Question: So im currently working on a game with 'spriteKit' and 'gameplayKit'. I've created a custom 'GKComponent' class that I'm giving to certain 'SKSpriteNode' via the scene inspector in Xcode (image). Now, when I want to re-create random 'SKSpritenodes' with the same 'GKComponent', it doesn't seems to work because the overridden update method of my custom 'GKComponent' is not working. Any clues?

I've tried to give the node a new entity object (since it was returning nil) and I gave that entity my custom 'GKComponent' but nothing is working
'''
// In scene
let node = SKSpriteNode(texture: "coin", color: UIColor.clear, size: CGSize(width: 60, height: 60))
let entities: GKEntity! = GKEntity()
let component: CollectableComponent = CollectableComponent()
component.itemType = 1
node.anchorPoint = CGPoint(x: 0.5, y: 0.5)
node.zPosition = 6
node.setScale(0.5)
node.size = CGSize(width: 60, height: 60)
node.position = CGPoint(x: 90, y: 90)
entities.addComponent(component)
node.entity = entities
self.scene?.addChild(node)
// GKComponent
class CustomComponent: GKComponent {
var node: SKSpriteNode?
@GKInspectable var itemType: Int = 0
@GKInspectable var isStatic: Bool = false
override init() {
super.init()
}
required init?(coder aDecoder: NSCoder) {
super.init(coder: aDecoder)
}
override func update(deltaTime seconds: TimeInterval) {
if node == nil {
if let nodeComponent = self.entity?.component(ofType: GKSKNodeComponent.self){
node = nodeComponent.node as? SKSpriteNode
}
}
}
}
'''
Desired behaviour: if the 'nodeComponent' variable in 'CustomComponent' is not nil, I would like to make it run an animation like this:
'node = nodeComponent.node as? SKSpriteNode; node.run(SKAction.moveBy(x: 0, y: 15, duration: 0.3));'
but with the code, the action would not be running
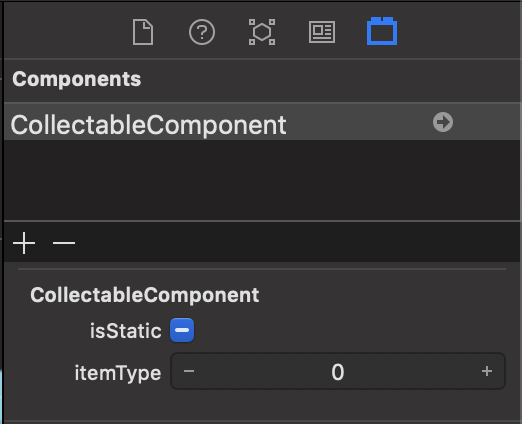
Answer: This is the way you want to be doing this.
Take note that you need to retain your entities, so a global variable is needed.
Also, when you add a node to 'GKSKNodeComponent', the 'node.entity' variable is set automatically.
'''
class GameScene : SKScene{
var entities: [GKEntity] = [GKEntity]()
func doSomething(){
let node = SKSpriteNode(texture: "coin", color: UIColor.clear, size: CGSize(width: 60, height: 60))
node.anchorPoint = CGPoint(x: 0.5, y: 0.5)
node.zPosition = 6
node.setScale(0.5) //<--- YUCK!!!!!
node.size = CGSize(width: 60, height: 60)
node.position = CGPoint(x: 90, y: 90)
self.scene?.addChild(node)
let entity = GKEntity()
let nodeComponent : GKSKNodeComponent = GKSKNodeComponent(node:node)
let component: CollectableComponent = CollectableComponent()
component.itemType = 1
entity.addComponent(nodeComponent)
entity.addComponent(component)
entities.append(entity)
}
}
// GKComponent
class CustomComponent: GKComponent {
//We want this line to crash if node is empty, so do not use ?
lazy var node: SKSpriteNode! = {return self.entity!.component(ofType: GKSKNodeComponent.self).node as? SKSpriteNode! }
@GKInspectable var itemType: Int = 0
@GKInspectable var isStatic: Bool = false
override init() {
super.init()
}
required init?(coder aDecoder: NSCoder) {
super.init(coder: aDecoder)
}
override func update(deltaTime seconds: TimeInterval) {
}
}
'''